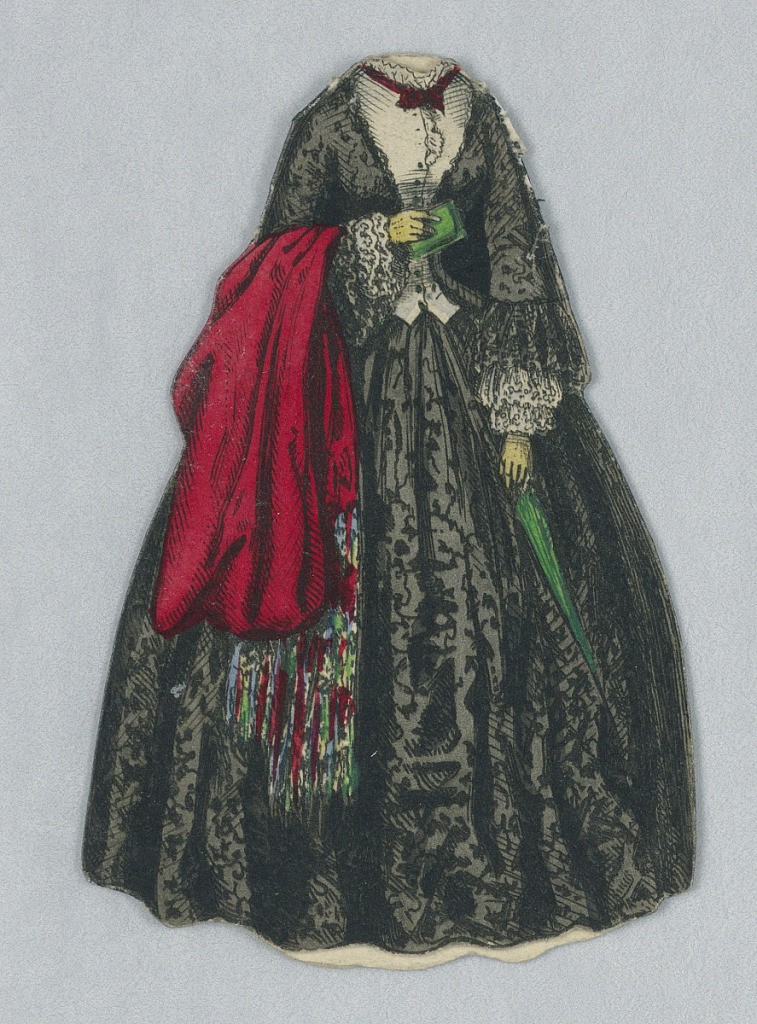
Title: Paper Doll Costume in Black with Red Shawl
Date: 1876–80
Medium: Lithograph, brush and watercolors on cream heavy wove paper
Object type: Print
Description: This paper doll dress is black patterned material with white on the front of the bodice.  A red shawl drapes over her right arm.  Both the back and front of the dress are depicted.